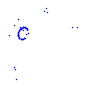
Particle: proton